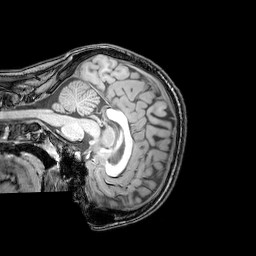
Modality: T1w
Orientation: sagittal
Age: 22
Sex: female
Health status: healthy
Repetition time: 0.081 s
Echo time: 0.037 s